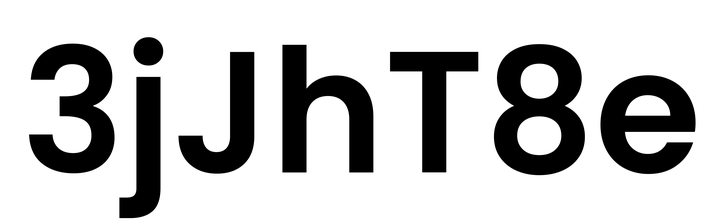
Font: Poppins-SemiBold